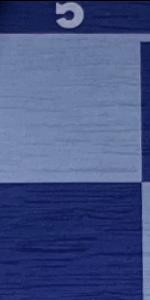
Label: Empty